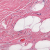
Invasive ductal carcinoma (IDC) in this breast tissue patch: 0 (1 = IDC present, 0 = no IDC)